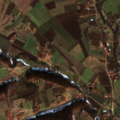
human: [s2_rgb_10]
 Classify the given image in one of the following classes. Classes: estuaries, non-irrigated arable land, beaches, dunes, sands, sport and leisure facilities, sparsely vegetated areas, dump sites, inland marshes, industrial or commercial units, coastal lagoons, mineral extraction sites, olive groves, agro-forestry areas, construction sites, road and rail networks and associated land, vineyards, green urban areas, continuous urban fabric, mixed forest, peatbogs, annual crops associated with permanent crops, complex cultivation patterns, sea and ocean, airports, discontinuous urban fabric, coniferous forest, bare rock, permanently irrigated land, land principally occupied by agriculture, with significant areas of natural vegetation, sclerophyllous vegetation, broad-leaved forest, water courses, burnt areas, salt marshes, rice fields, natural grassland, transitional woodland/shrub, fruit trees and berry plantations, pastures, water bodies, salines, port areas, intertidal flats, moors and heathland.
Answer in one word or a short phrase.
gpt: complex cultivation patterns, land principally occupied by agriculture, with significant areas of natural vegetation